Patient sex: M
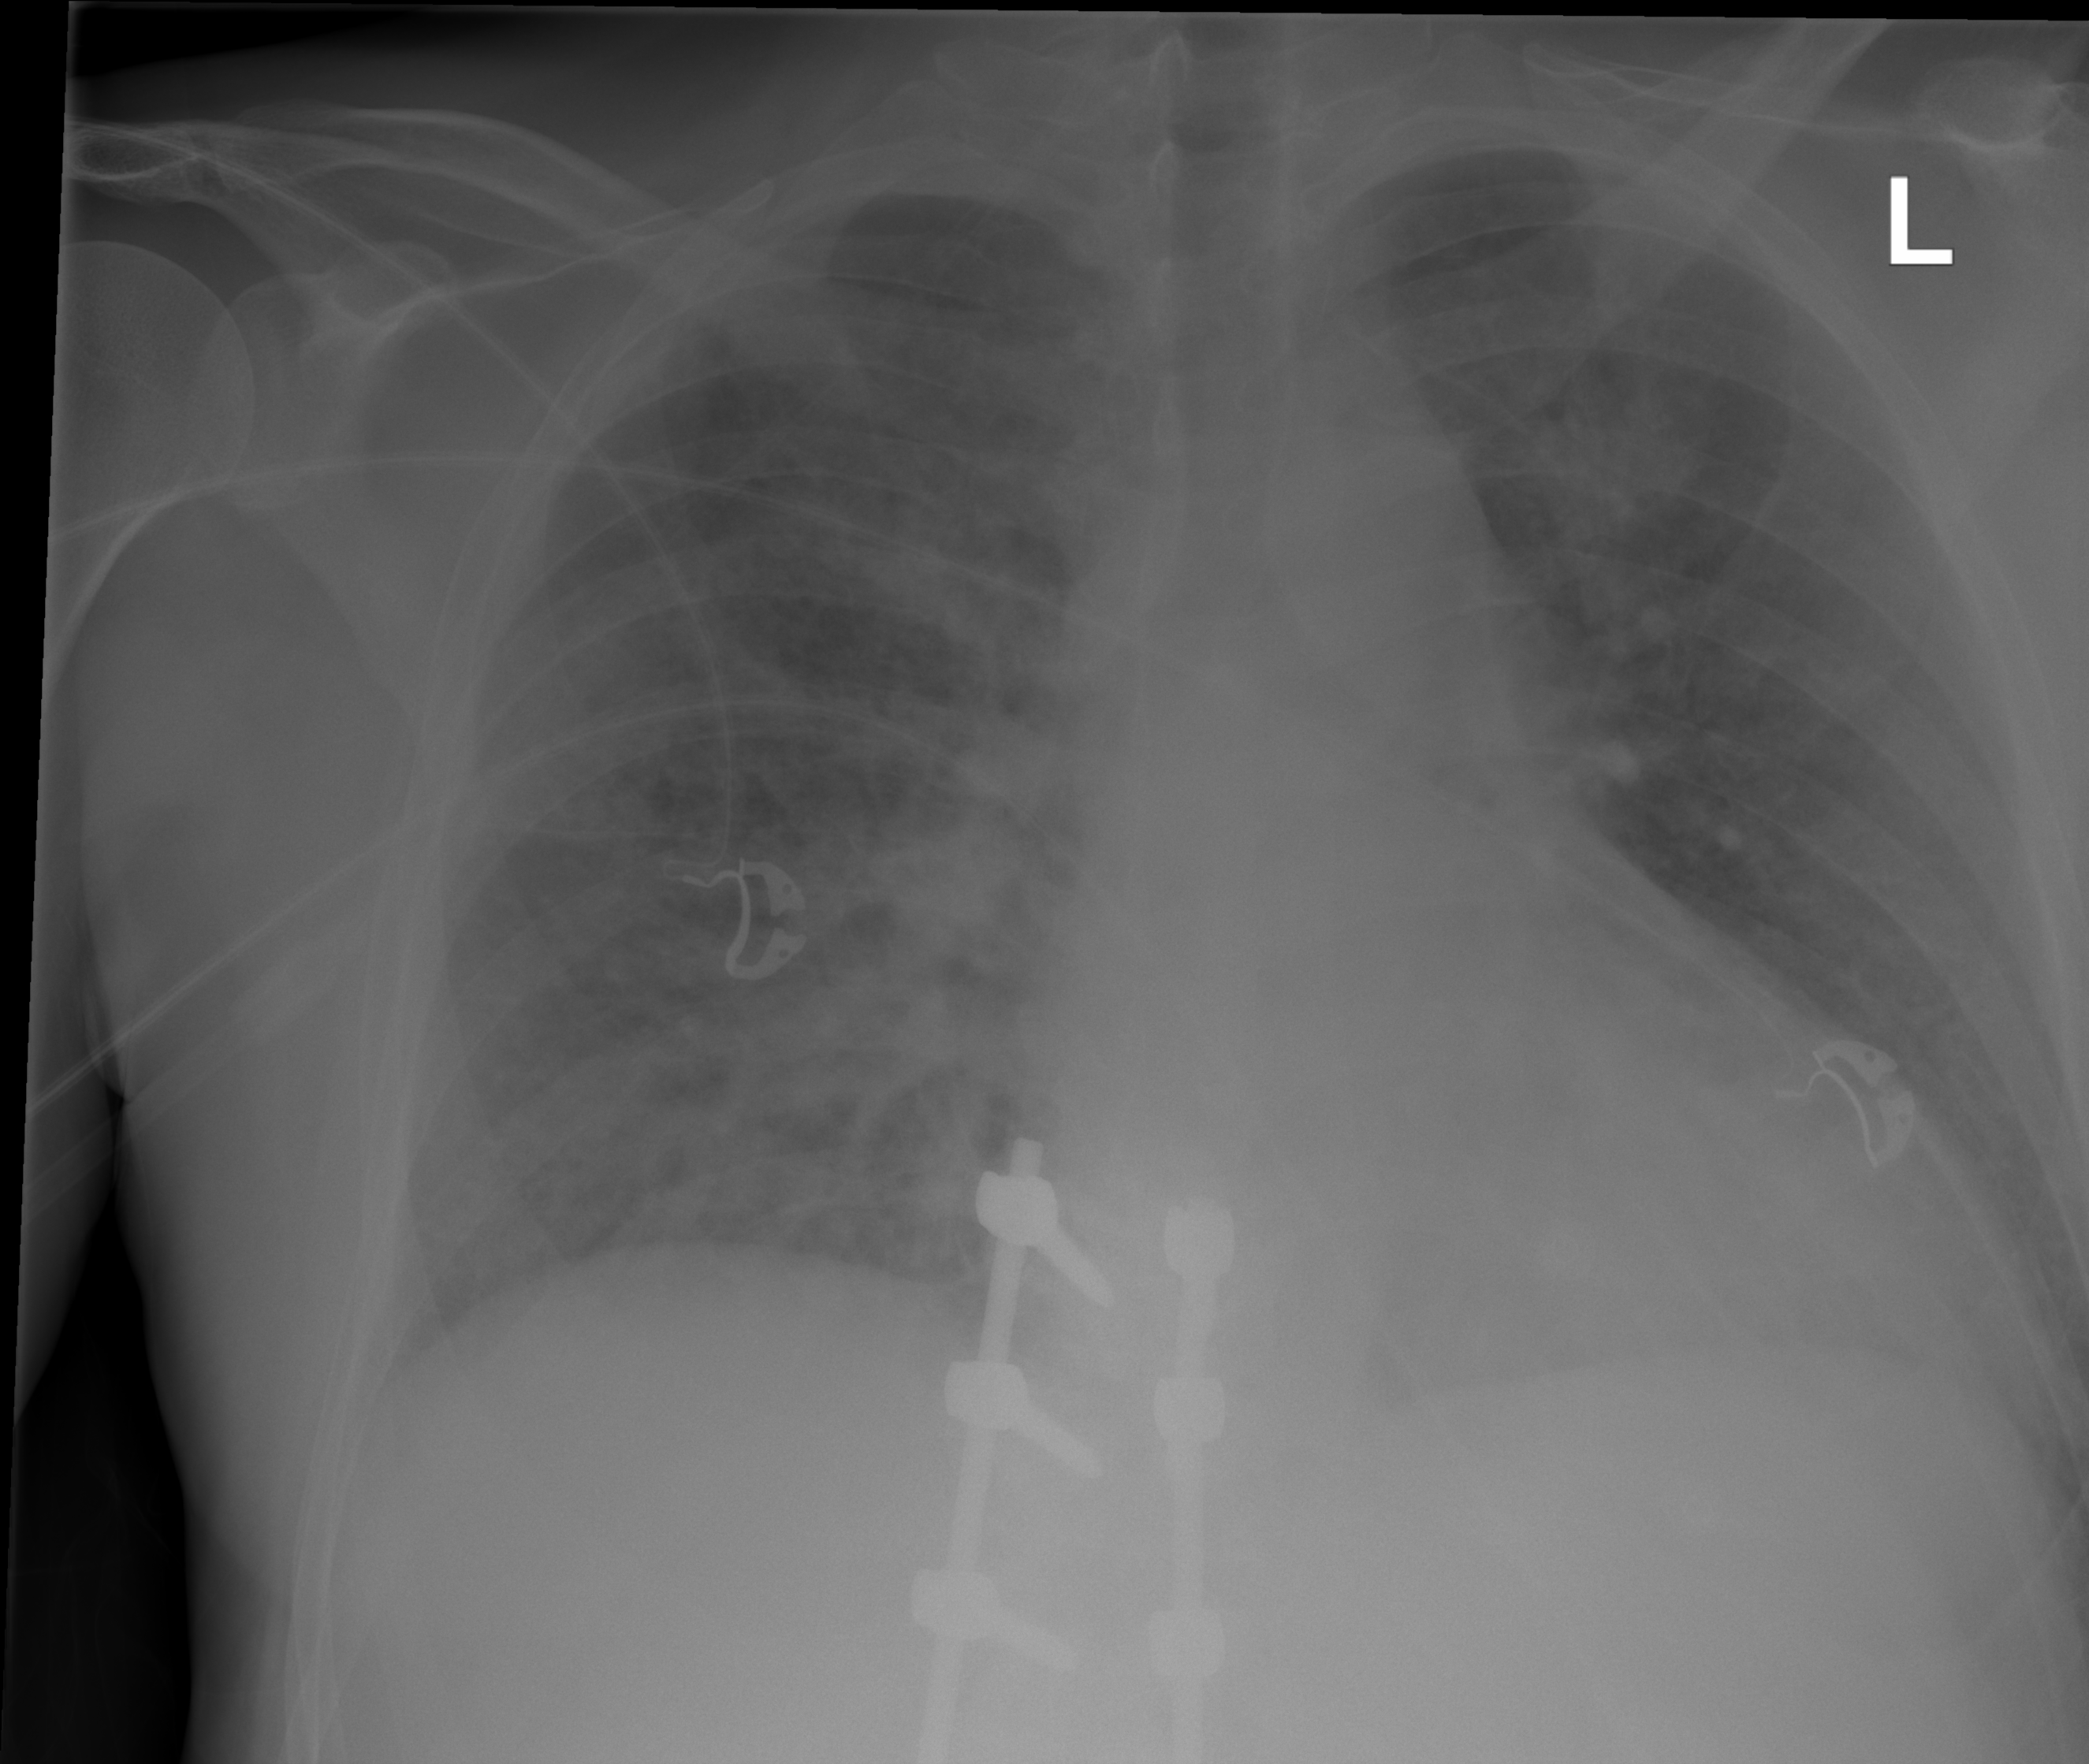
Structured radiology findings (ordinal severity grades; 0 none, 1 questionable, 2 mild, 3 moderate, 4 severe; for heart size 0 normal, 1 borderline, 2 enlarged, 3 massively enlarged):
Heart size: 2
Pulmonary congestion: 3
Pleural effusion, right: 0
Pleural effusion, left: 0
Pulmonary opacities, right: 3
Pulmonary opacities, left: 0
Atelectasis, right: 0
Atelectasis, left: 0